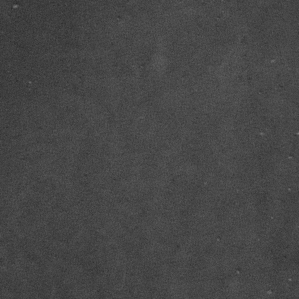
Label: frost